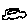
Label: car